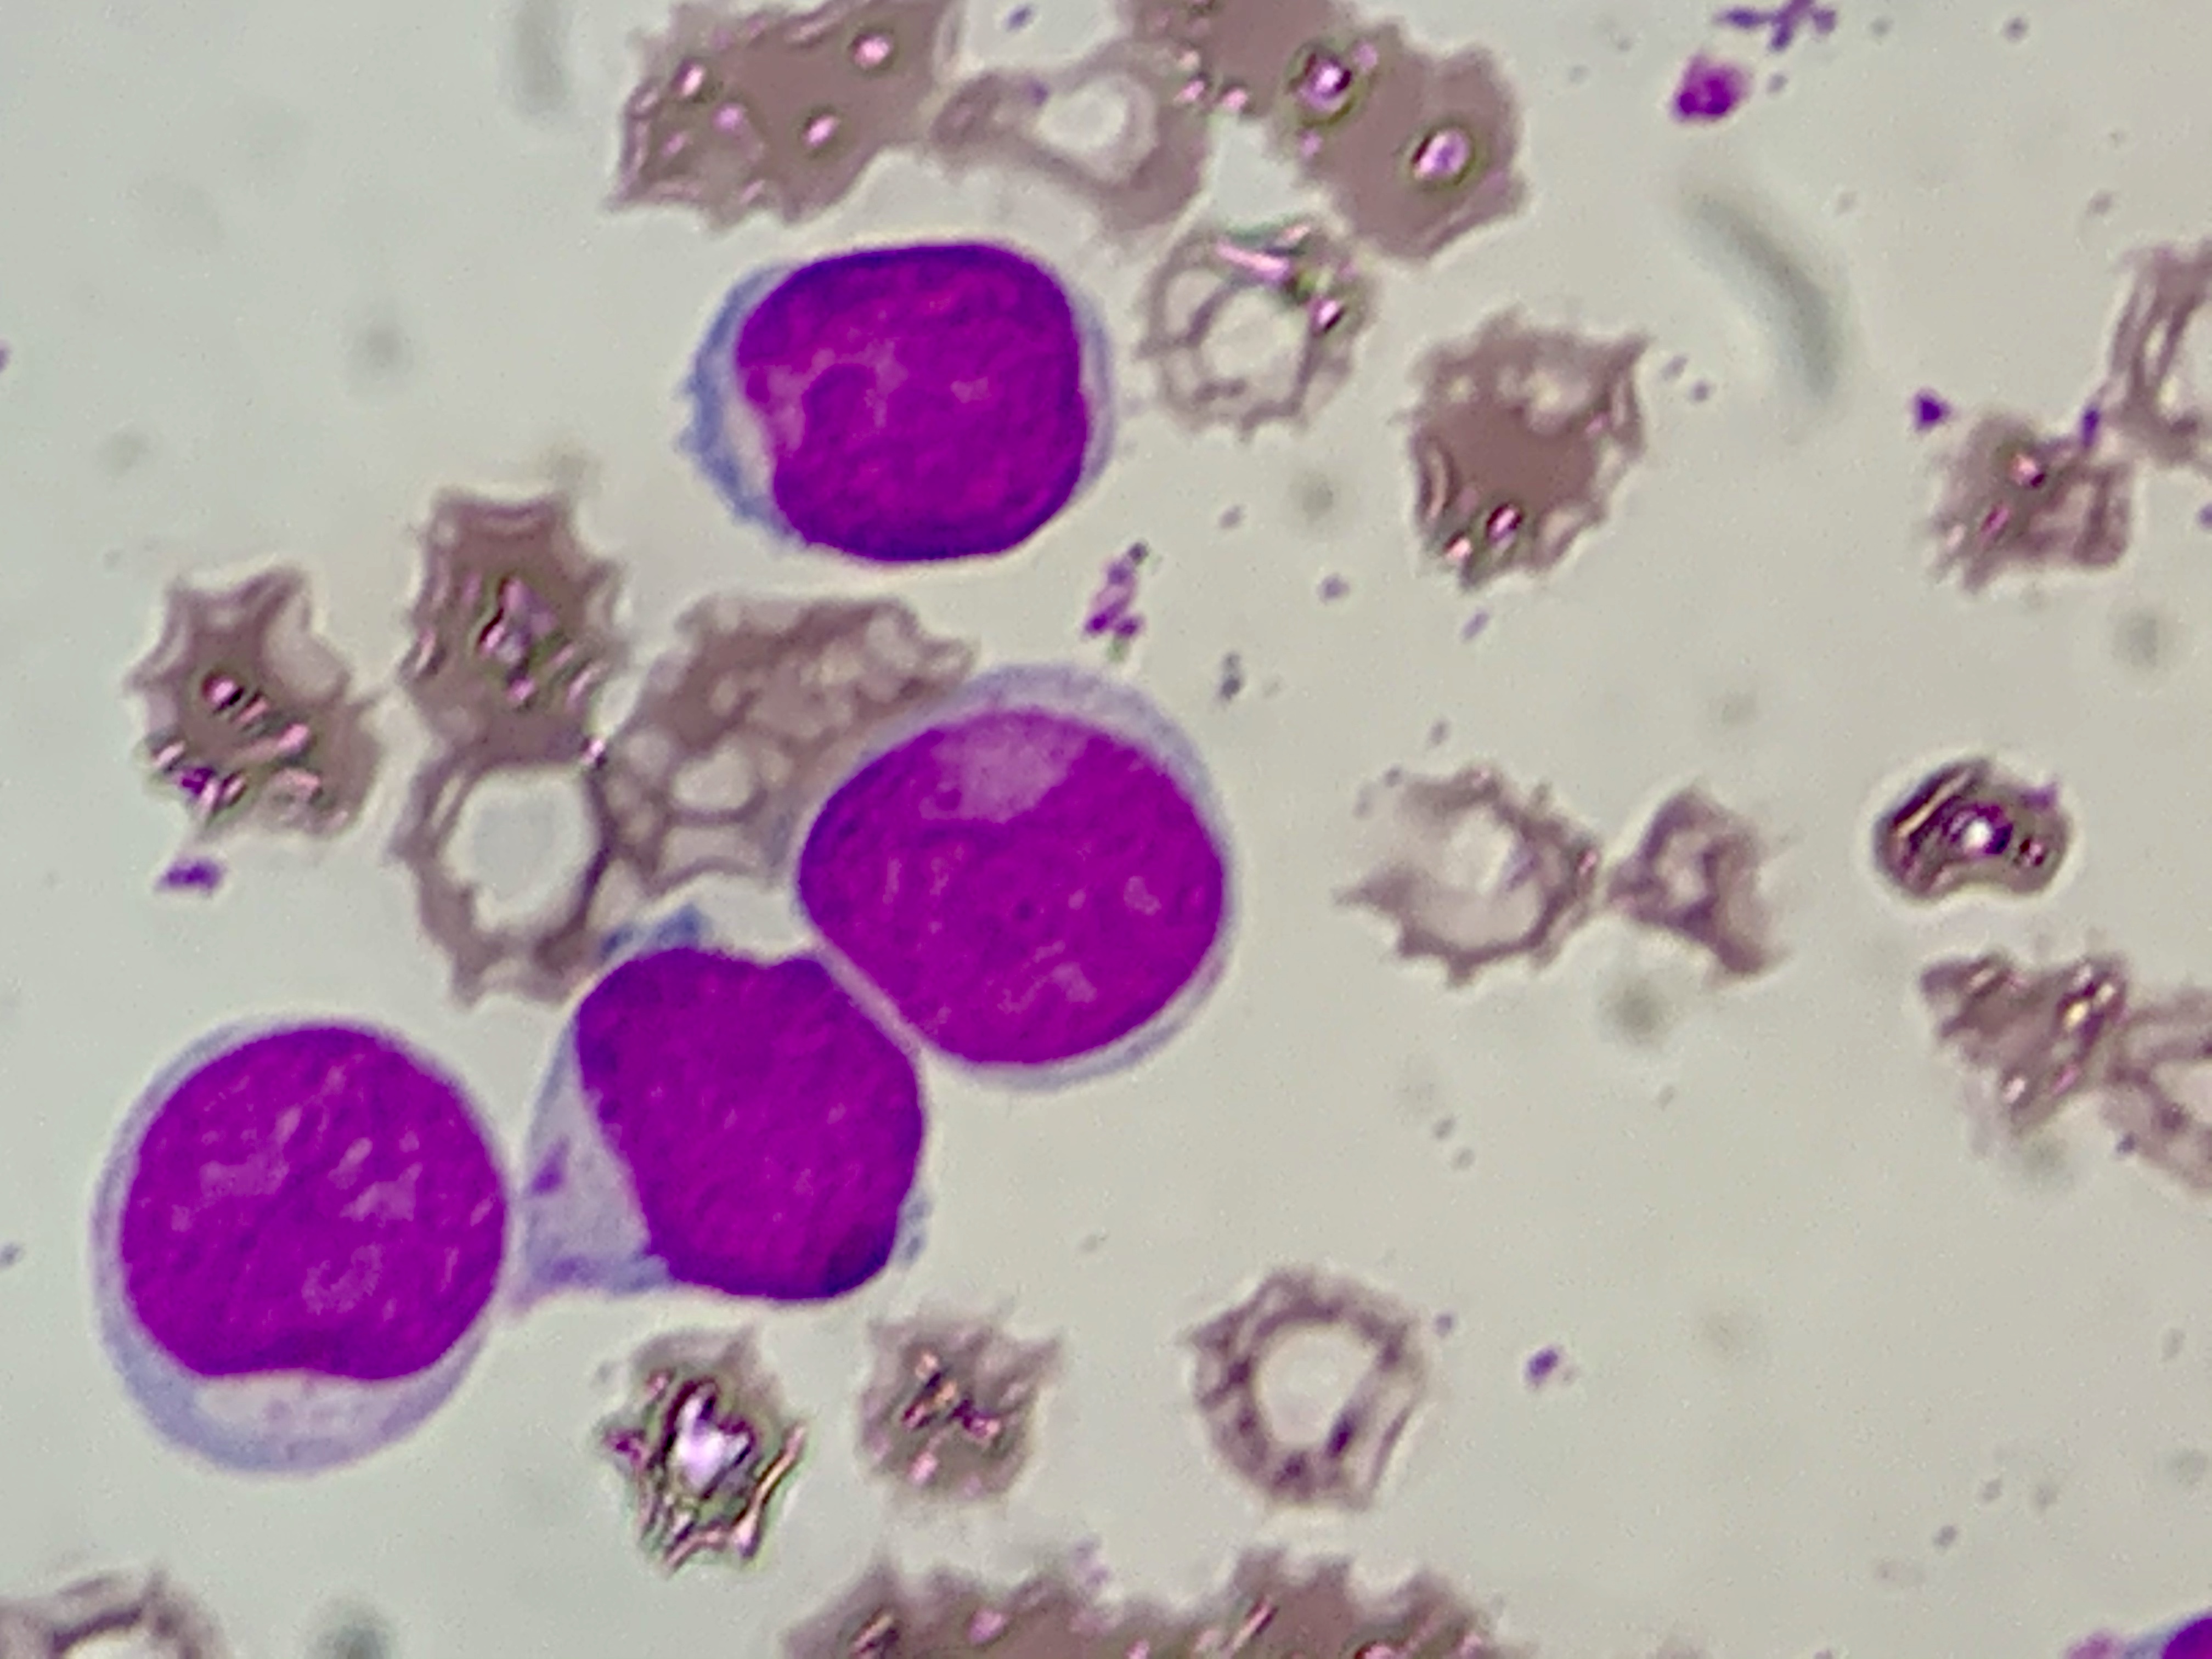
Cell type: BLAST CELLS